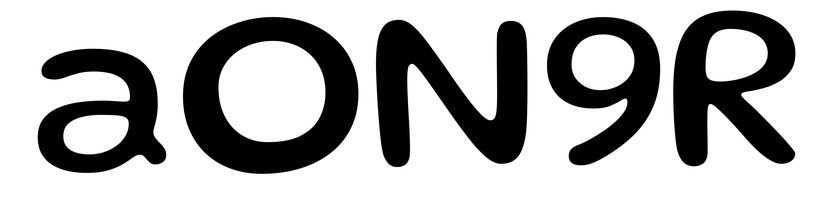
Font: Gluten_Regular